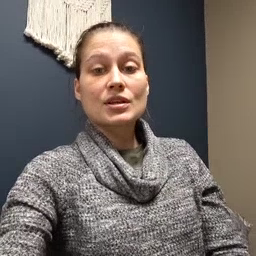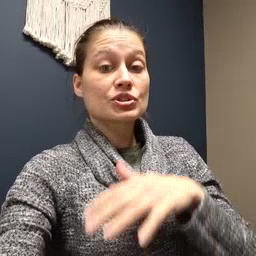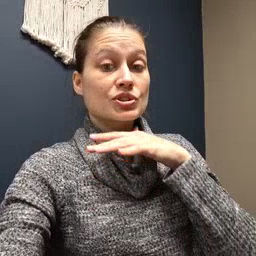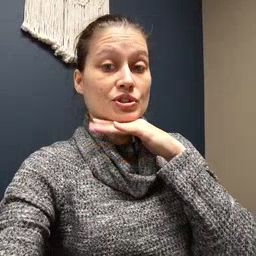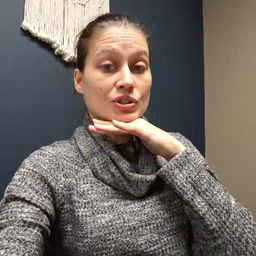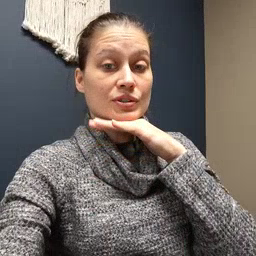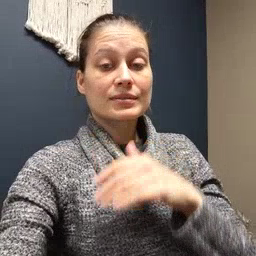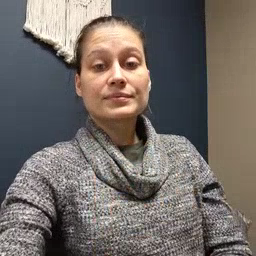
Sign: dirty